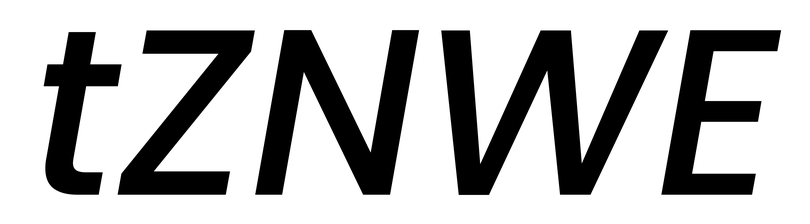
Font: Poppins-MediumItalic